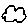
Label: cloud